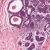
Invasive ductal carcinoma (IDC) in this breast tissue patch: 0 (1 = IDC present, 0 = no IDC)